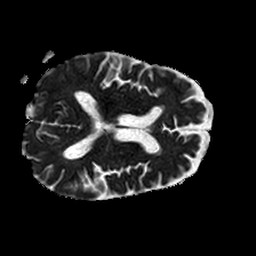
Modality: ADC
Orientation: axial
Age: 79
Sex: male
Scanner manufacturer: philips
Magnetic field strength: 1.5 T
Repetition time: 3.403 s
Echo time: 0.06922 s